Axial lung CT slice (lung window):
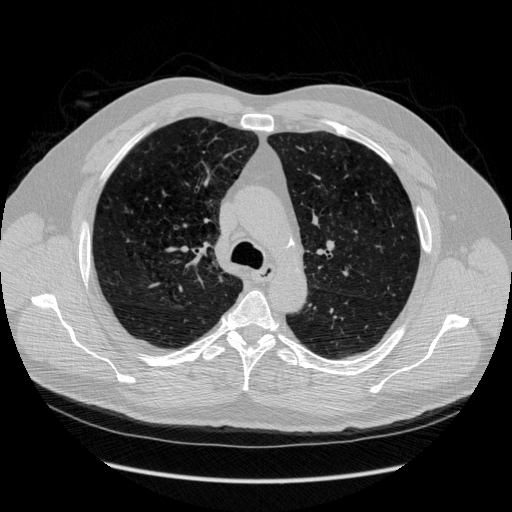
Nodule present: no